函数 \(f(x) = \left( \frac{2}{1+e^x} - 1 \right) \sin x\) 图象的大致形状是（ ）

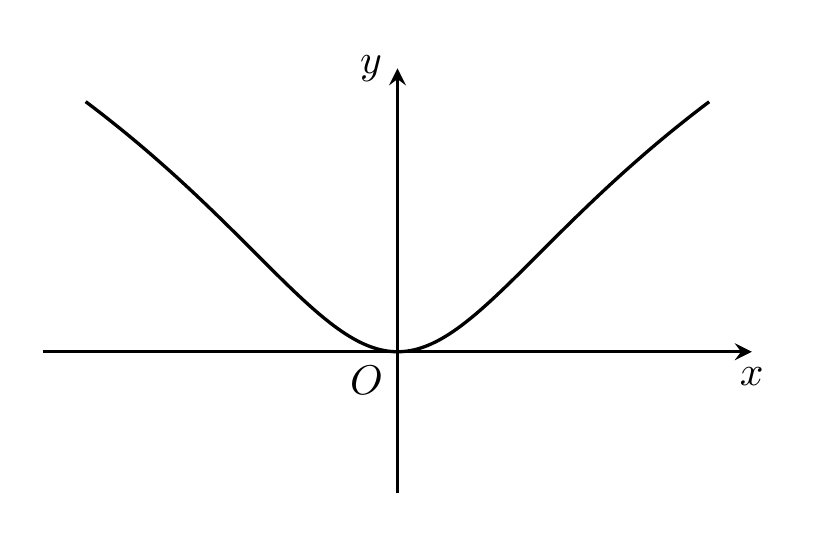
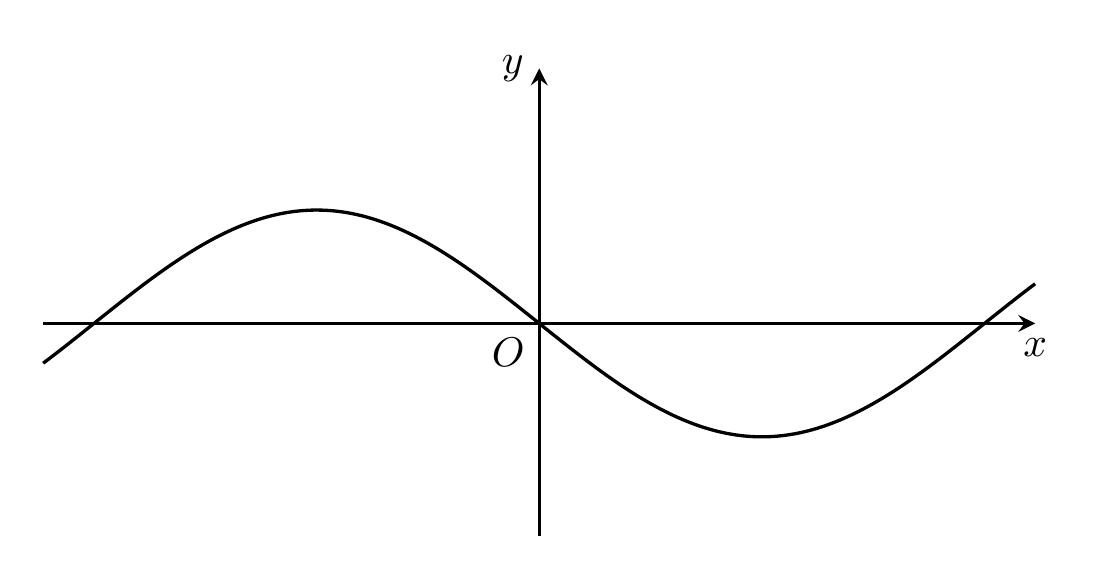
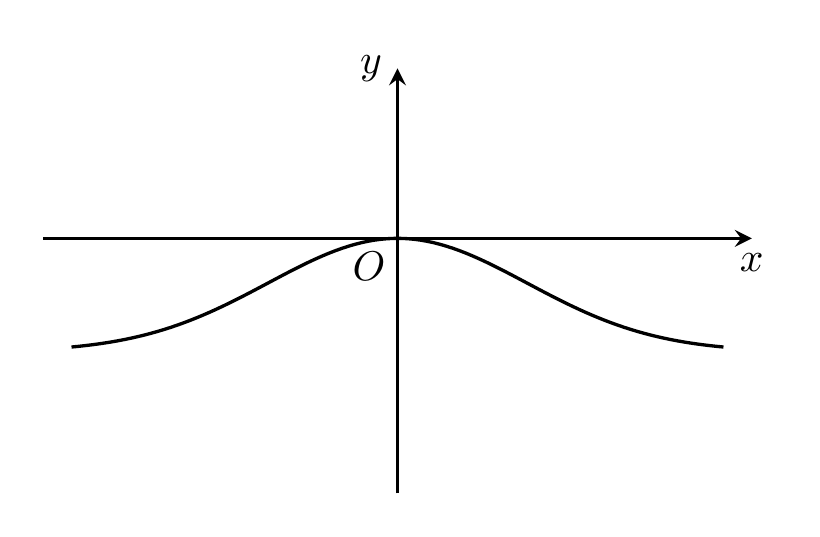
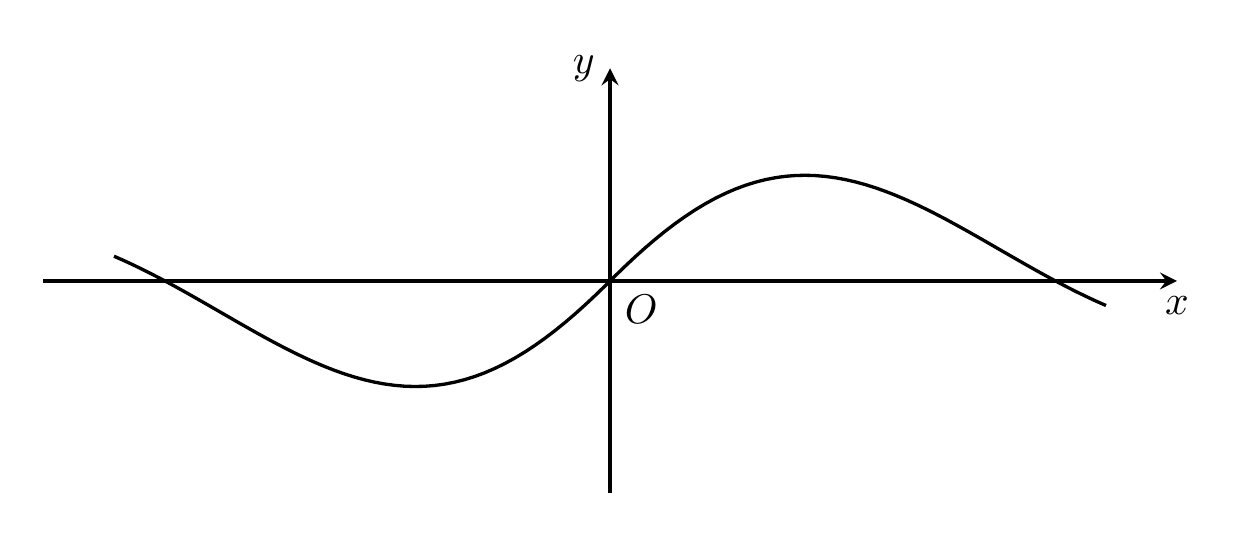
【解答】
【答案】\({C}\)

【知识点】函数图像的识别、正弦函数图象的应用

【解析】分析函数 \(f(x)\) 的奇偶性以及在 \((0,\pi)\) 上的函数值符号，可得出合适的选项。

【详解】\(f(x) = \left( \frac{2}{1+e^x} - 1 \right) \sin x = \frac{1-e^x}{1+e^x} \sin x\)，该函数的定义域为 \({R}\)，

\[
f(-x) = \frac{1-e^{-x}}{1+e^{-x}} \sin(-x) = -\frac{e^x(1-e^{-x})}{e^x(1+e^{-x})} \sin x = \frac{1-e^x}{1+e^x} \sin x = f(x),
\]
函数 \(f(x)\) 为偶函数，

当 \(0 < x < \pi\) 时，\(1-e^x < 0\)，\(1+e^x > 0\)，\(\sin x > 0\)，此时 \(f(x) < 0\)。

因此，函数 \(f(x) = \left( \frac{2}{1+e^x} - 1 \right) \sin x\) 图象的大致形状是 C 选项中的函数图象。

故选：\({C}\)。

【点睛】本题考查利用函数解析式选择函数图象，一般分析函数的定义域、奇偶性、单调性、零点以及函数值符号，考查分析问题和解决问题的能力，属于中等题。